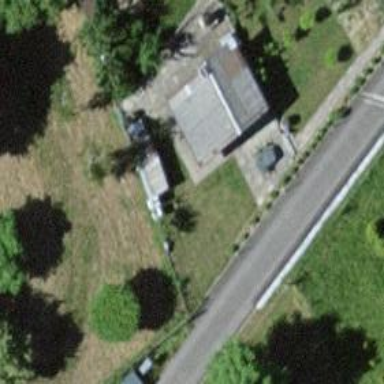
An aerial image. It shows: Allotment house.